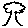
Label: tree